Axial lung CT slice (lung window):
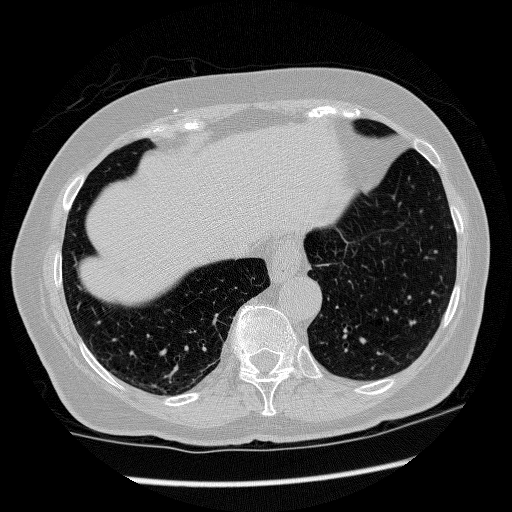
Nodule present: no